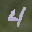
Label: 4